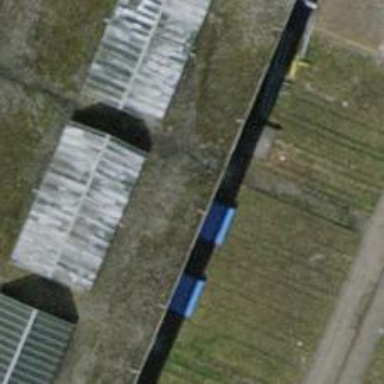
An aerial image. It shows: Single-track railway yard.